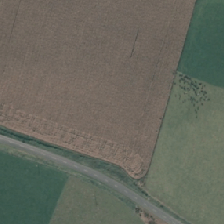
Land cover: shortrotation_cropland